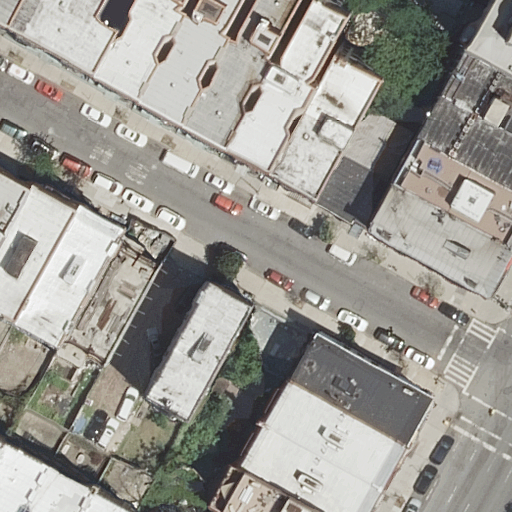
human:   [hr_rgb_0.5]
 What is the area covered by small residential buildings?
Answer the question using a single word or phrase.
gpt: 342m2

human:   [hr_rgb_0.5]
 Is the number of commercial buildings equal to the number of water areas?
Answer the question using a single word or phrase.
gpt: yes

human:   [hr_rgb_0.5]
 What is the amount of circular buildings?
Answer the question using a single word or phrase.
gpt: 0

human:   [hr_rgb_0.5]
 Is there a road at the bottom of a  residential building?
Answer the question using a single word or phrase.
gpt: yes

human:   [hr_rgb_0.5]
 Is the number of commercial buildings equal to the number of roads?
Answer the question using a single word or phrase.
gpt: no

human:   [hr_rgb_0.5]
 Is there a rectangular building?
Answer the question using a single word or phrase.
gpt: yes

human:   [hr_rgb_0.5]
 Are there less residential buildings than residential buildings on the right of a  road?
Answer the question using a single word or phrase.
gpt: no

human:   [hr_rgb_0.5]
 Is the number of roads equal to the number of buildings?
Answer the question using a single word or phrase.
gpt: no

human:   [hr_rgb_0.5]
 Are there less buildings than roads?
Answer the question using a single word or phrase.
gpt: no

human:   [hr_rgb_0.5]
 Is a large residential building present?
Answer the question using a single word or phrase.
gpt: yes

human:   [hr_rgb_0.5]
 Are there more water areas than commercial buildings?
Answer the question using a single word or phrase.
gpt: no

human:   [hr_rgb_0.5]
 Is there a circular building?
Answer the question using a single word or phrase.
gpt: no

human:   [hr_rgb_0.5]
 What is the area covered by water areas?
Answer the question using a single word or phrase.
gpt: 0m2

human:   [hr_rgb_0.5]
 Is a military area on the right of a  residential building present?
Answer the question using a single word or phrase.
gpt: no

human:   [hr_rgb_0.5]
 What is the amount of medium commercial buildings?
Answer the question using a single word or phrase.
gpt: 0

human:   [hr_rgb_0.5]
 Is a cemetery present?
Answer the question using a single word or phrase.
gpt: no

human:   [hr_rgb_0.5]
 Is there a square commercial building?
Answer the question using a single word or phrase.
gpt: no

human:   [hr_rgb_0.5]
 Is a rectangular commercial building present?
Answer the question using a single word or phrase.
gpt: no

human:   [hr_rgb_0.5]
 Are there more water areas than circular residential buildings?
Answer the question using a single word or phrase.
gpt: no

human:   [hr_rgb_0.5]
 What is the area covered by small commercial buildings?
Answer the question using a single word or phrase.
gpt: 0m2

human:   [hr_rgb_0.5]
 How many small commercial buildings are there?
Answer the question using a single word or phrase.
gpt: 0

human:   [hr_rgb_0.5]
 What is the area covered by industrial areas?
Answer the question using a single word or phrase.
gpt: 0m2

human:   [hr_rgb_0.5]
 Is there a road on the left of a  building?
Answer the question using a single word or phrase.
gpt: yes

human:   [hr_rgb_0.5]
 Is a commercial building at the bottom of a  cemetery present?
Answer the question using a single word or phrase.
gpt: no

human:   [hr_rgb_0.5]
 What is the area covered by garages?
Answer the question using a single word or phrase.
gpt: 0m2

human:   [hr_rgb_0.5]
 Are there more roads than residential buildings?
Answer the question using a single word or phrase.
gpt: no

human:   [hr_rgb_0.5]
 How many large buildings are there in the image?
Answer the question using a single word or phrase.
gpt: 1

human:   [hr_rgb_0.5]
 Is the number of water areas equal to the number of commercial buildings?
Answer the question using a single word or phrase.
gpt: yes

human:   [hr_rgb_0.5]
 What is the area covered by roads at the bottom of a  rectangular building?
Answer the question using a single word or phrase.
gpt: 0m2

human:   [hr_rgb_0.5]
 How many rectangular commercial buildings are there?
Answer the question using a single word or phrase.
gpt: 0

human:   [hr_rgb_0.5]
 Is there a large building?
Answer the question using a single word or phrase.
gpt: yes

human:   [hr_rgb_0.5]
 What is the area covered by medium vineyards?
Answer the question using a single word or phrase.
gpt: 0m2

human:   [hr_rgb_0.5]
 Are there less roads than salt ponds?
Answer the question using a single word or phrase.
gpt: no

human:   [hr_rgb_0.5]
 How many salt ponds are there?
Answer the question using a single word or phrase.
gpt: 0

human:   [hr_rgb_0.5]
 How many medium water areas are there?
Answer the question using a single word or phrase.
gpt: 0

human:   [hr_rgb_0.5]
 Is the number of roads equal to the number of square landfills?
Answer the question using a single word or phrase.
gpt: no